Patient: sex M, age 68
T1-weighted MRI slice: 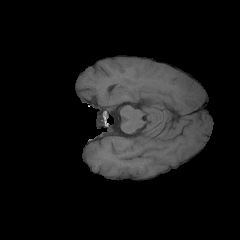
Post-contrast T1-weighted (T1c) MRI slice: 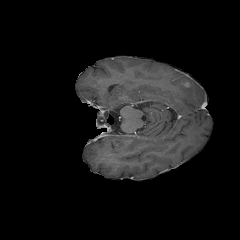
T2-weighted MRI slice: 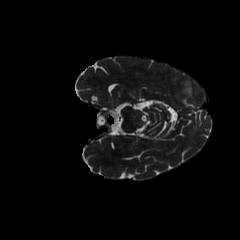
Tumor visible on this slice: yes
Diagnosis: Glioblastoma, IDH-wildtype
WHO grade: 4